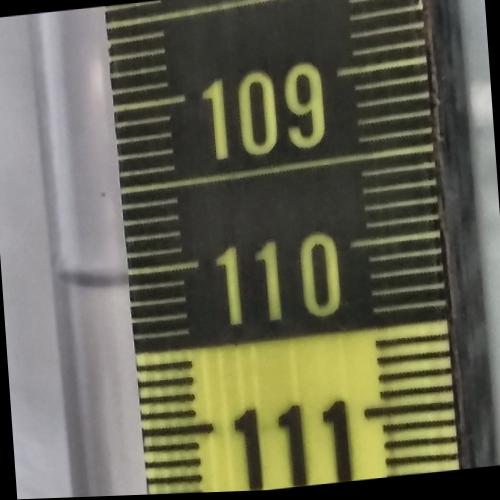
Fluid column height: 110.1 cm